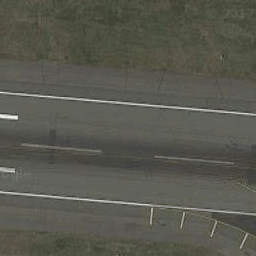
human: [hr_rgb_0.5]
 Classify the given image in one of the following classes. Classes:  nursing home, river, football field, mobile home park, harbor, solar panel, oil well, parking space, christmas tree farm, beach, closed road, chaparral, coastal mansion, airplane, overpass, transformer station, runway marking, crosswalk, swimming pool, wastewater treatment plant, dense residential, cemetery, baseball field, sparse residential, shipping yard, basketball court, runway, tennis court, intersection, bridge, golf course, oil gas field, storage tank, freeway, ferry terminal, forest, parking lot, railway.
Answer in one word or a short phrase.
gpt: runway